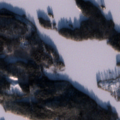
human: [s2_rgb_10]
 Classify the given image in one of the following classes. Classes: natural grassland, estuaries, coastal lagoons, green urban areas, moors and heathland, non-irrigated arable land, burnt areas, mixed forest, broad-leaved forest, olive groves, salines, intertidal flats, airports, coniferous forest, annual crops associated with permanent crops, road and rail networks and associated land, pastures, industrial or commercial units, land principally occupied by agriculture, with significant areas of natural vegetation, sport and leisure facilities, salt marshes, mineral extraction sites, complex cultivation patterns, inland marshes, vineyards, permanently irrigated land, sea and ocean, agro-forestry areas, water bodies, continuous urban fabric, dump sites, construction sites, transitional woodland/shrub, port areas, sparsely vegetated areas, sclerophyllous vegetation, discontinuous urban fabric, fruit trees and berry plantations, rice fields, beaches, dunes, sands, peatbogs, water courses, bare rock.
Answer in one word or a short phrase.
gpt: coniferous forest, mixed forest, water bodies